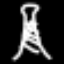
Label: The Eiffel Tower